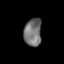
Tissue: prostate
Cell type: Epithelial cells
Senescence score: 0.3028
Nuclear area (px): 478
Mean DAPI intensity: 113.86